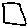
Label: square